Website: apple
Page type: address-validator
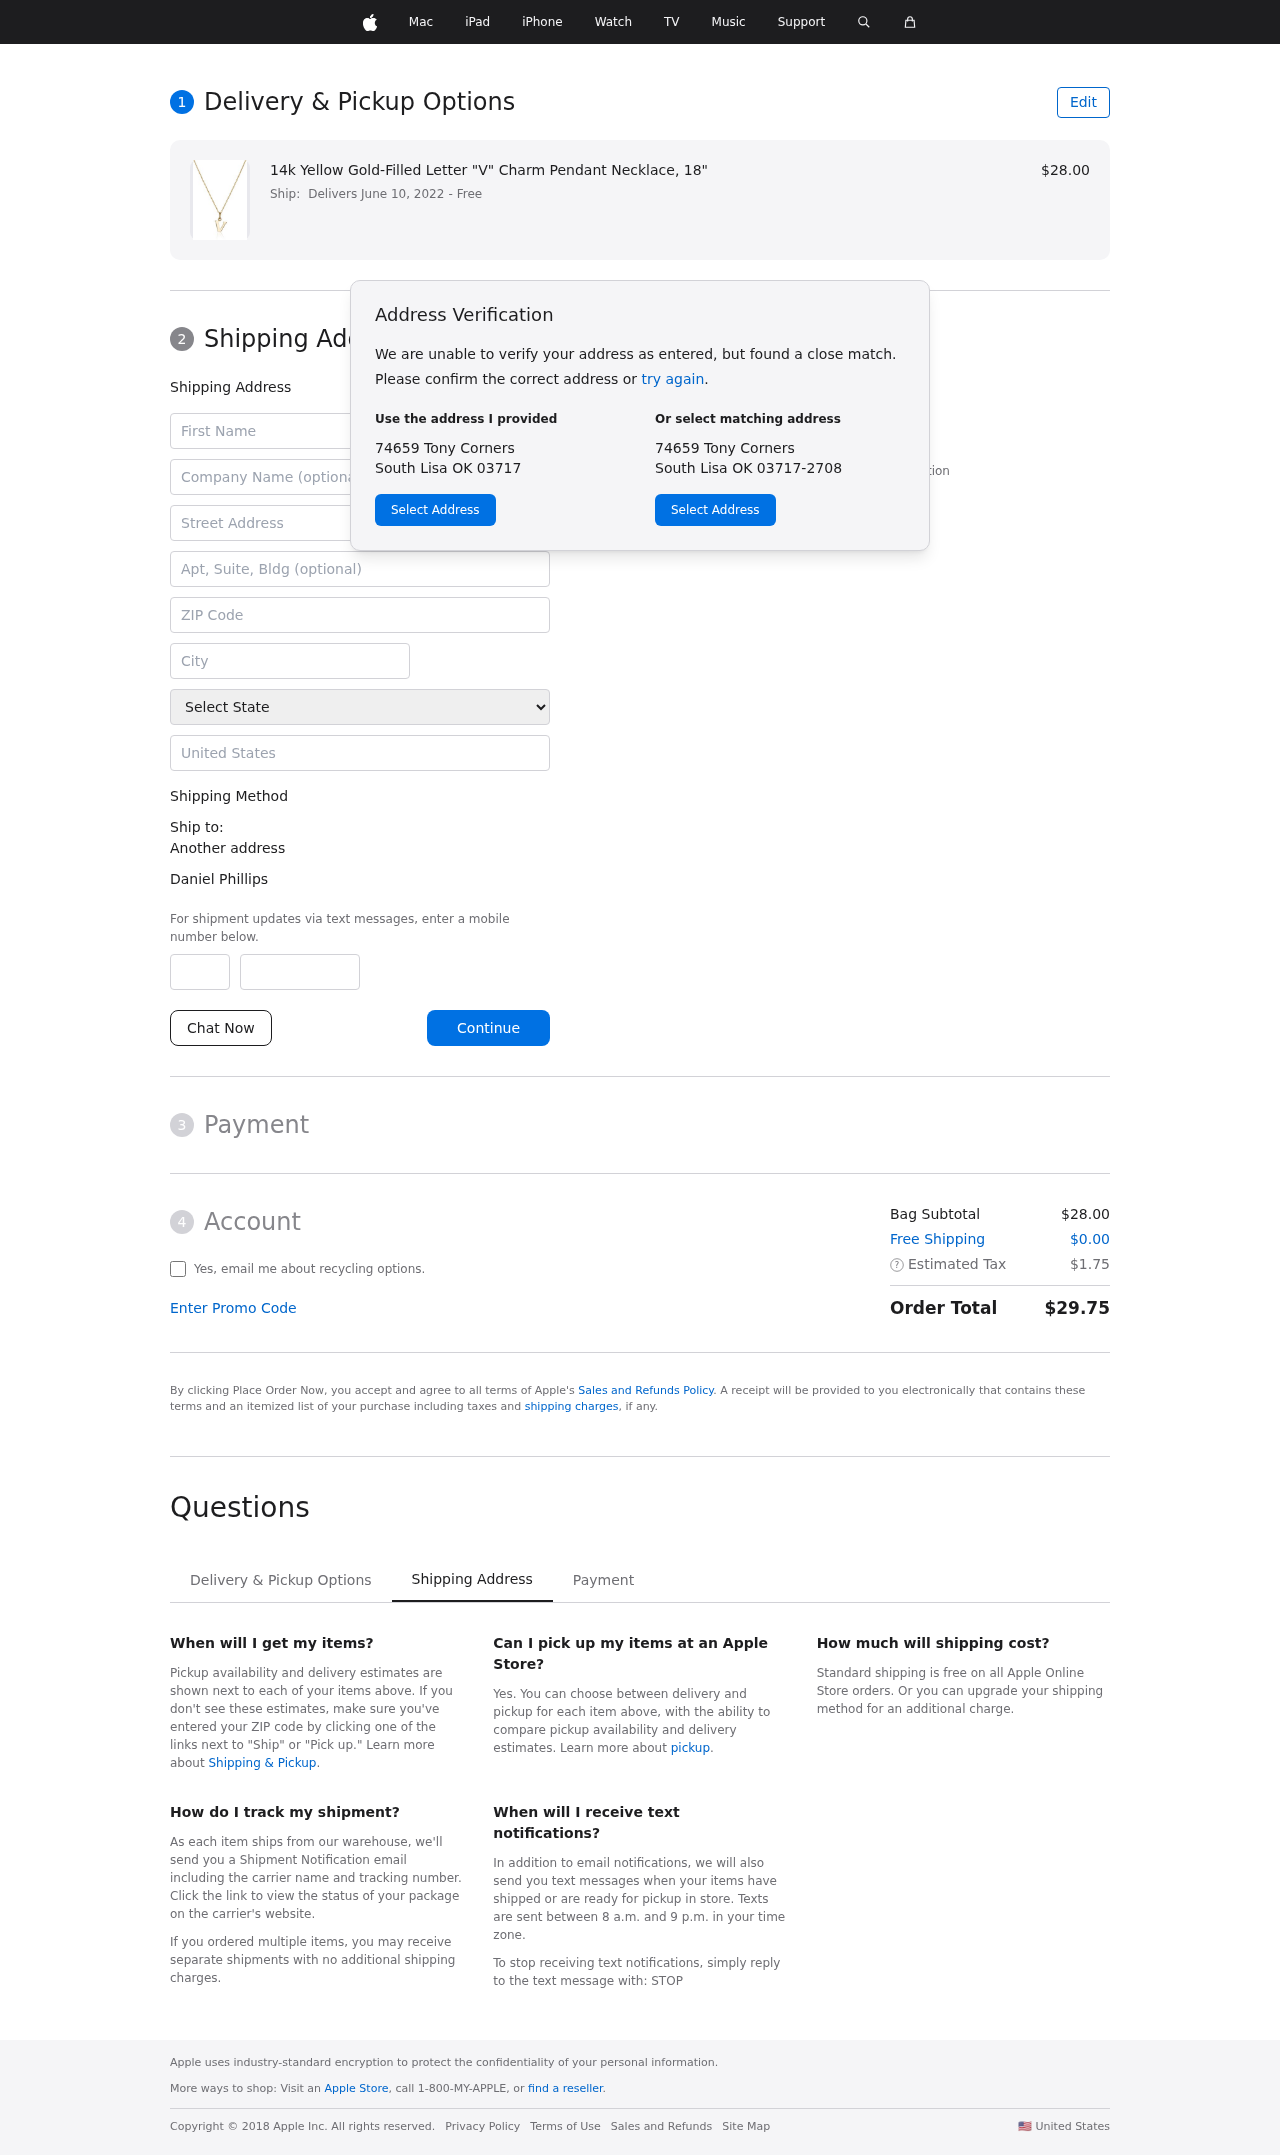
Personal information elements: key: PII_CITY
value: South Lisa
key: PII_COUNTRY
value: United States
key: PII_FIRSTNAME
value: Daniel
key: PII_FULLNAME
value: Daniel Phillips
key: PII_LASTNAME
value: Phillips
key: PII_PHONE_AREA
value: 974
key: PII_PHONE_SUFFIX
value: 0302
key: PII_POSTCODE
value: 03717
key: PII_STATE
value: Oklahoma
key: PII_STREET
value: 74659 Tony Corners
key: PII_CITY_STATE_ZIP
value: South Lisa OK 03717
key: PII_STATE_ABBR
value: OK
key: PII_POSTCODE_FULL
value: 03717
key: PII_POSTCODE_NUMERIC
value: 3717
Product elements: key: PRODUCT1_NAME
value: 14k Yellow Gold-Filled Letter "V" Charm Pendant Necklace, 18"
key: PRODUCT1_PRICE
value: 28
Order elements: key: ORDER_DELIVERY_DATE
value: Delivers June 10, 2022
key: ORDER_SUBTOTAL
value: $28.00
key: ORDER_SHIPPING_COST
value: $0.00
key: ORDER_TAX
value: $1.75
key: ORDER_TOTAL
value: $29.75